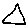
Label: triangle